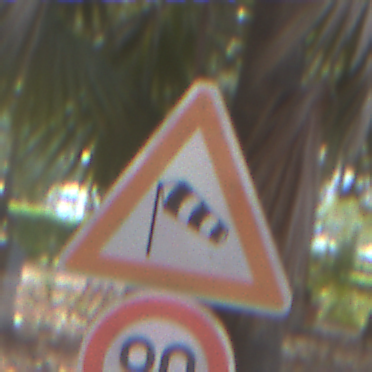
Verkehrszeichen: SeitenwindVonLinks
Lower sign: Geschwindigkeit90
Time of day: MorningAfternoon
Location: Outdoor (Suburban)
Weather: PartlyCloudy
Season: NotSpecified
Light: Natural